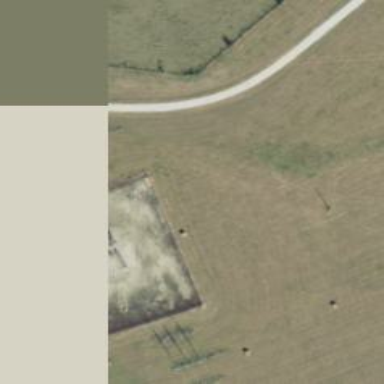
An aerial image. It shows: There is distribution substation enclosed by fence.